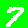
Digit: 7